Field crop: maize
Growth stage: 2
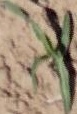
Species: maize